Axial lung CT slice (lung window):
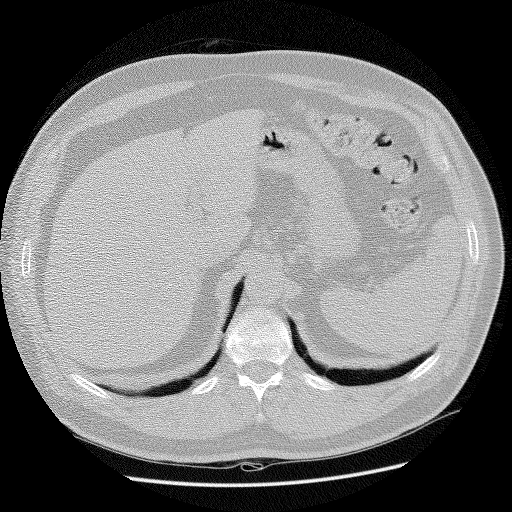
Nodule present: no